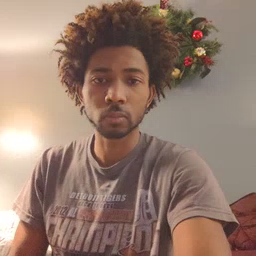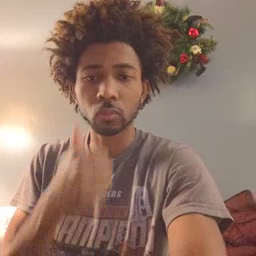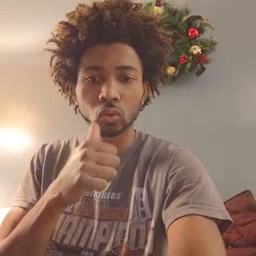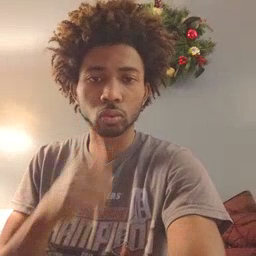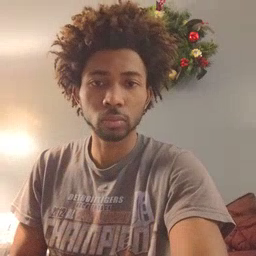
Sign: girl